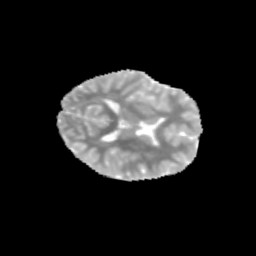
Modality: MD
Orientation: axial
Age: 10
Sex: female
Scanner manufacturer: siemens
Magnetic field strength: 3 T
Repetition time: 3.8 s
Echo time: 0.07 s